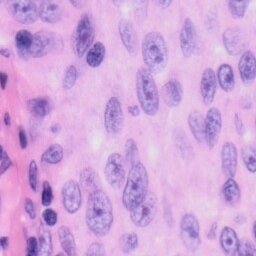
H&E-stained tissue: Skin